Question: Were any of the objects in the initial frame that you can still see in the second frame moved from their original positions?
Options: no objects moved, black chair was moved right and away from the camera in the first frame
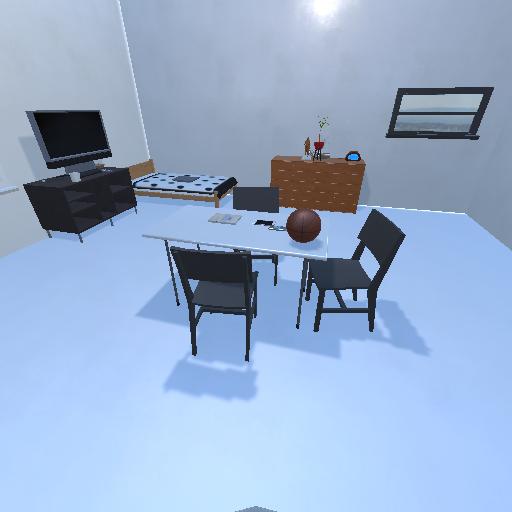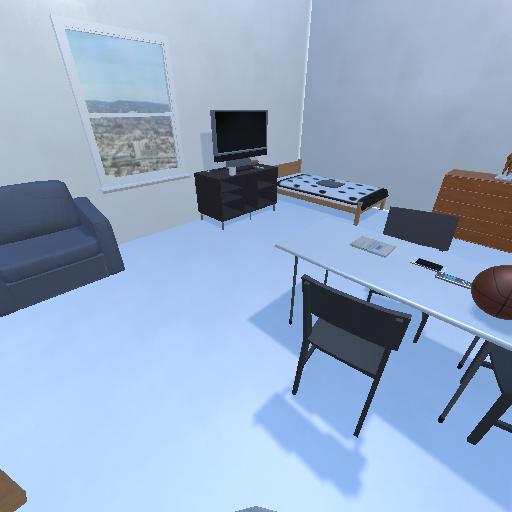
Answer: no objects moved